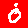
Digit: 0